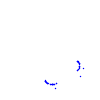
Particle: proton